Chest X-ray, PA view. Patient: 57 years old, sex M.
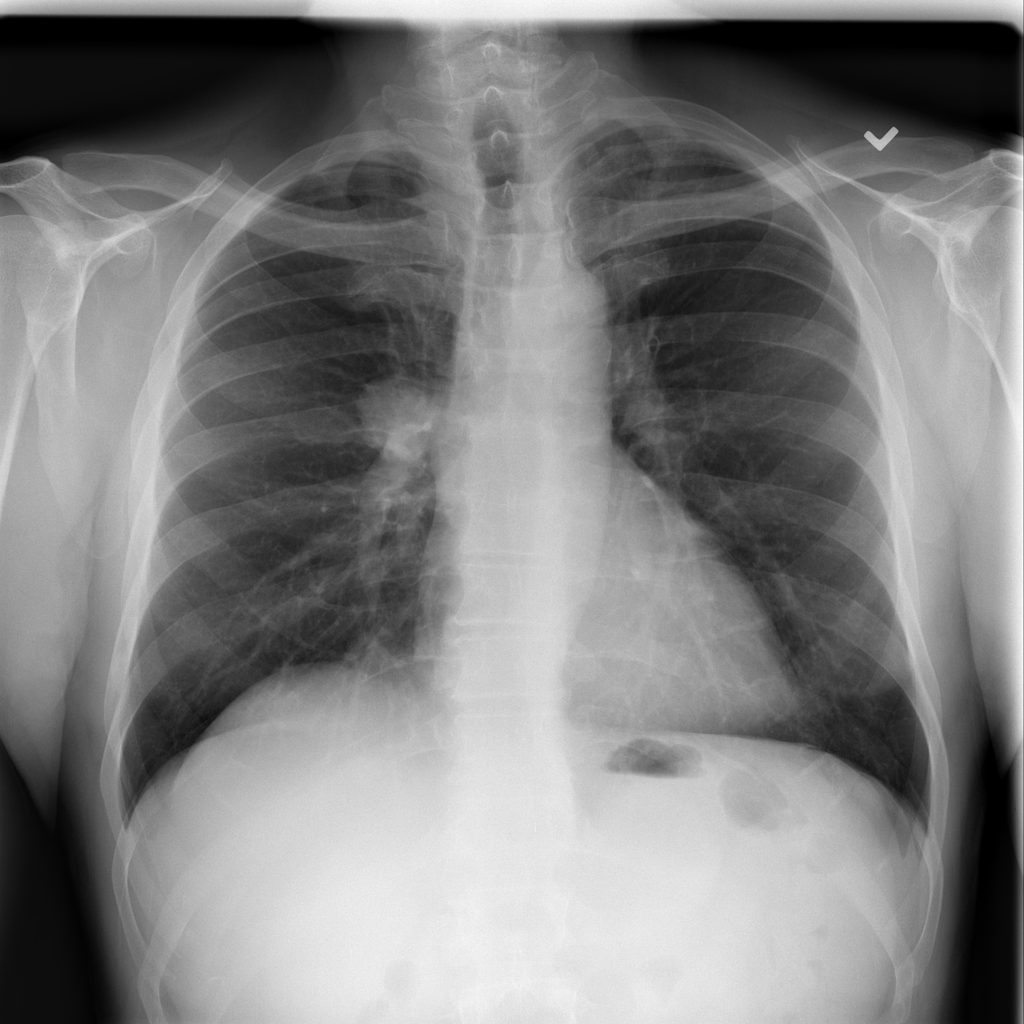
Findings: No Finding